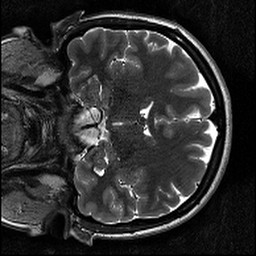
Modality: T2w
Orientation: coronal
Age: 29
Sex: female
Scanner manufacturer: siemens
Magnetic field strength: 3 T
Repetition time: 11.39 s
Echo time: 0.09 s